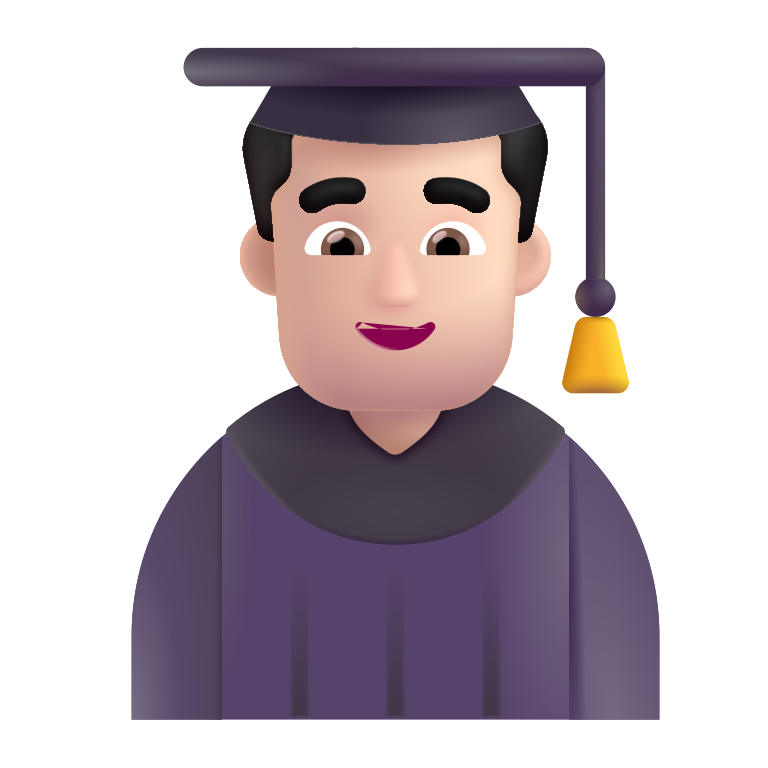
man student color light